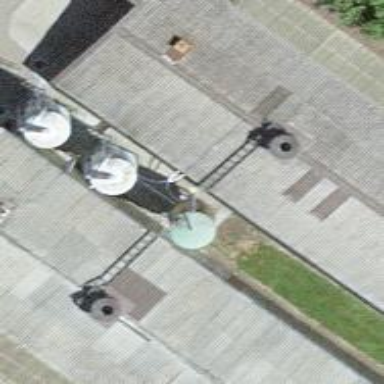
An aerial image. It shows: Silo.